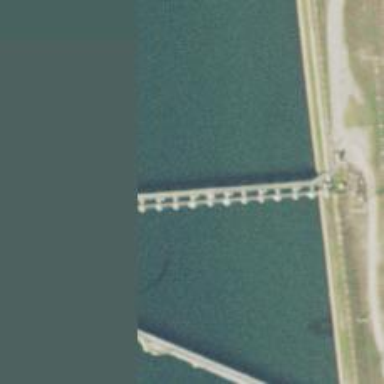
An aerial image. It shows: Man-made pier.